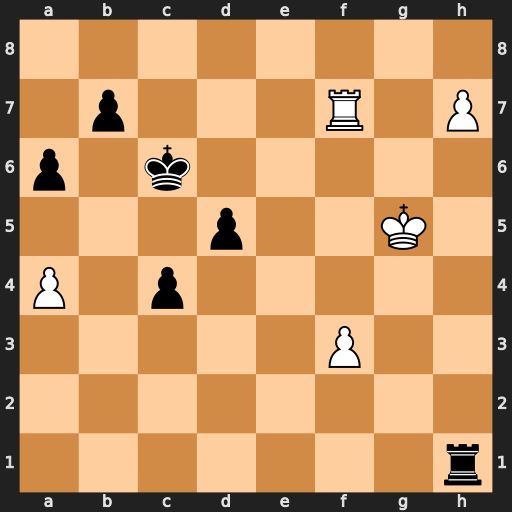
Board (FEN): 8/1p3R1P/p1k5/3p2K1/P1p5/5P2/8/7r
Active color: w
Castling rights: -
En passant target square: -
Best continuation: Rf6+ Kc5 Rh6 Rxh6 Kxh6